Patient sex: M
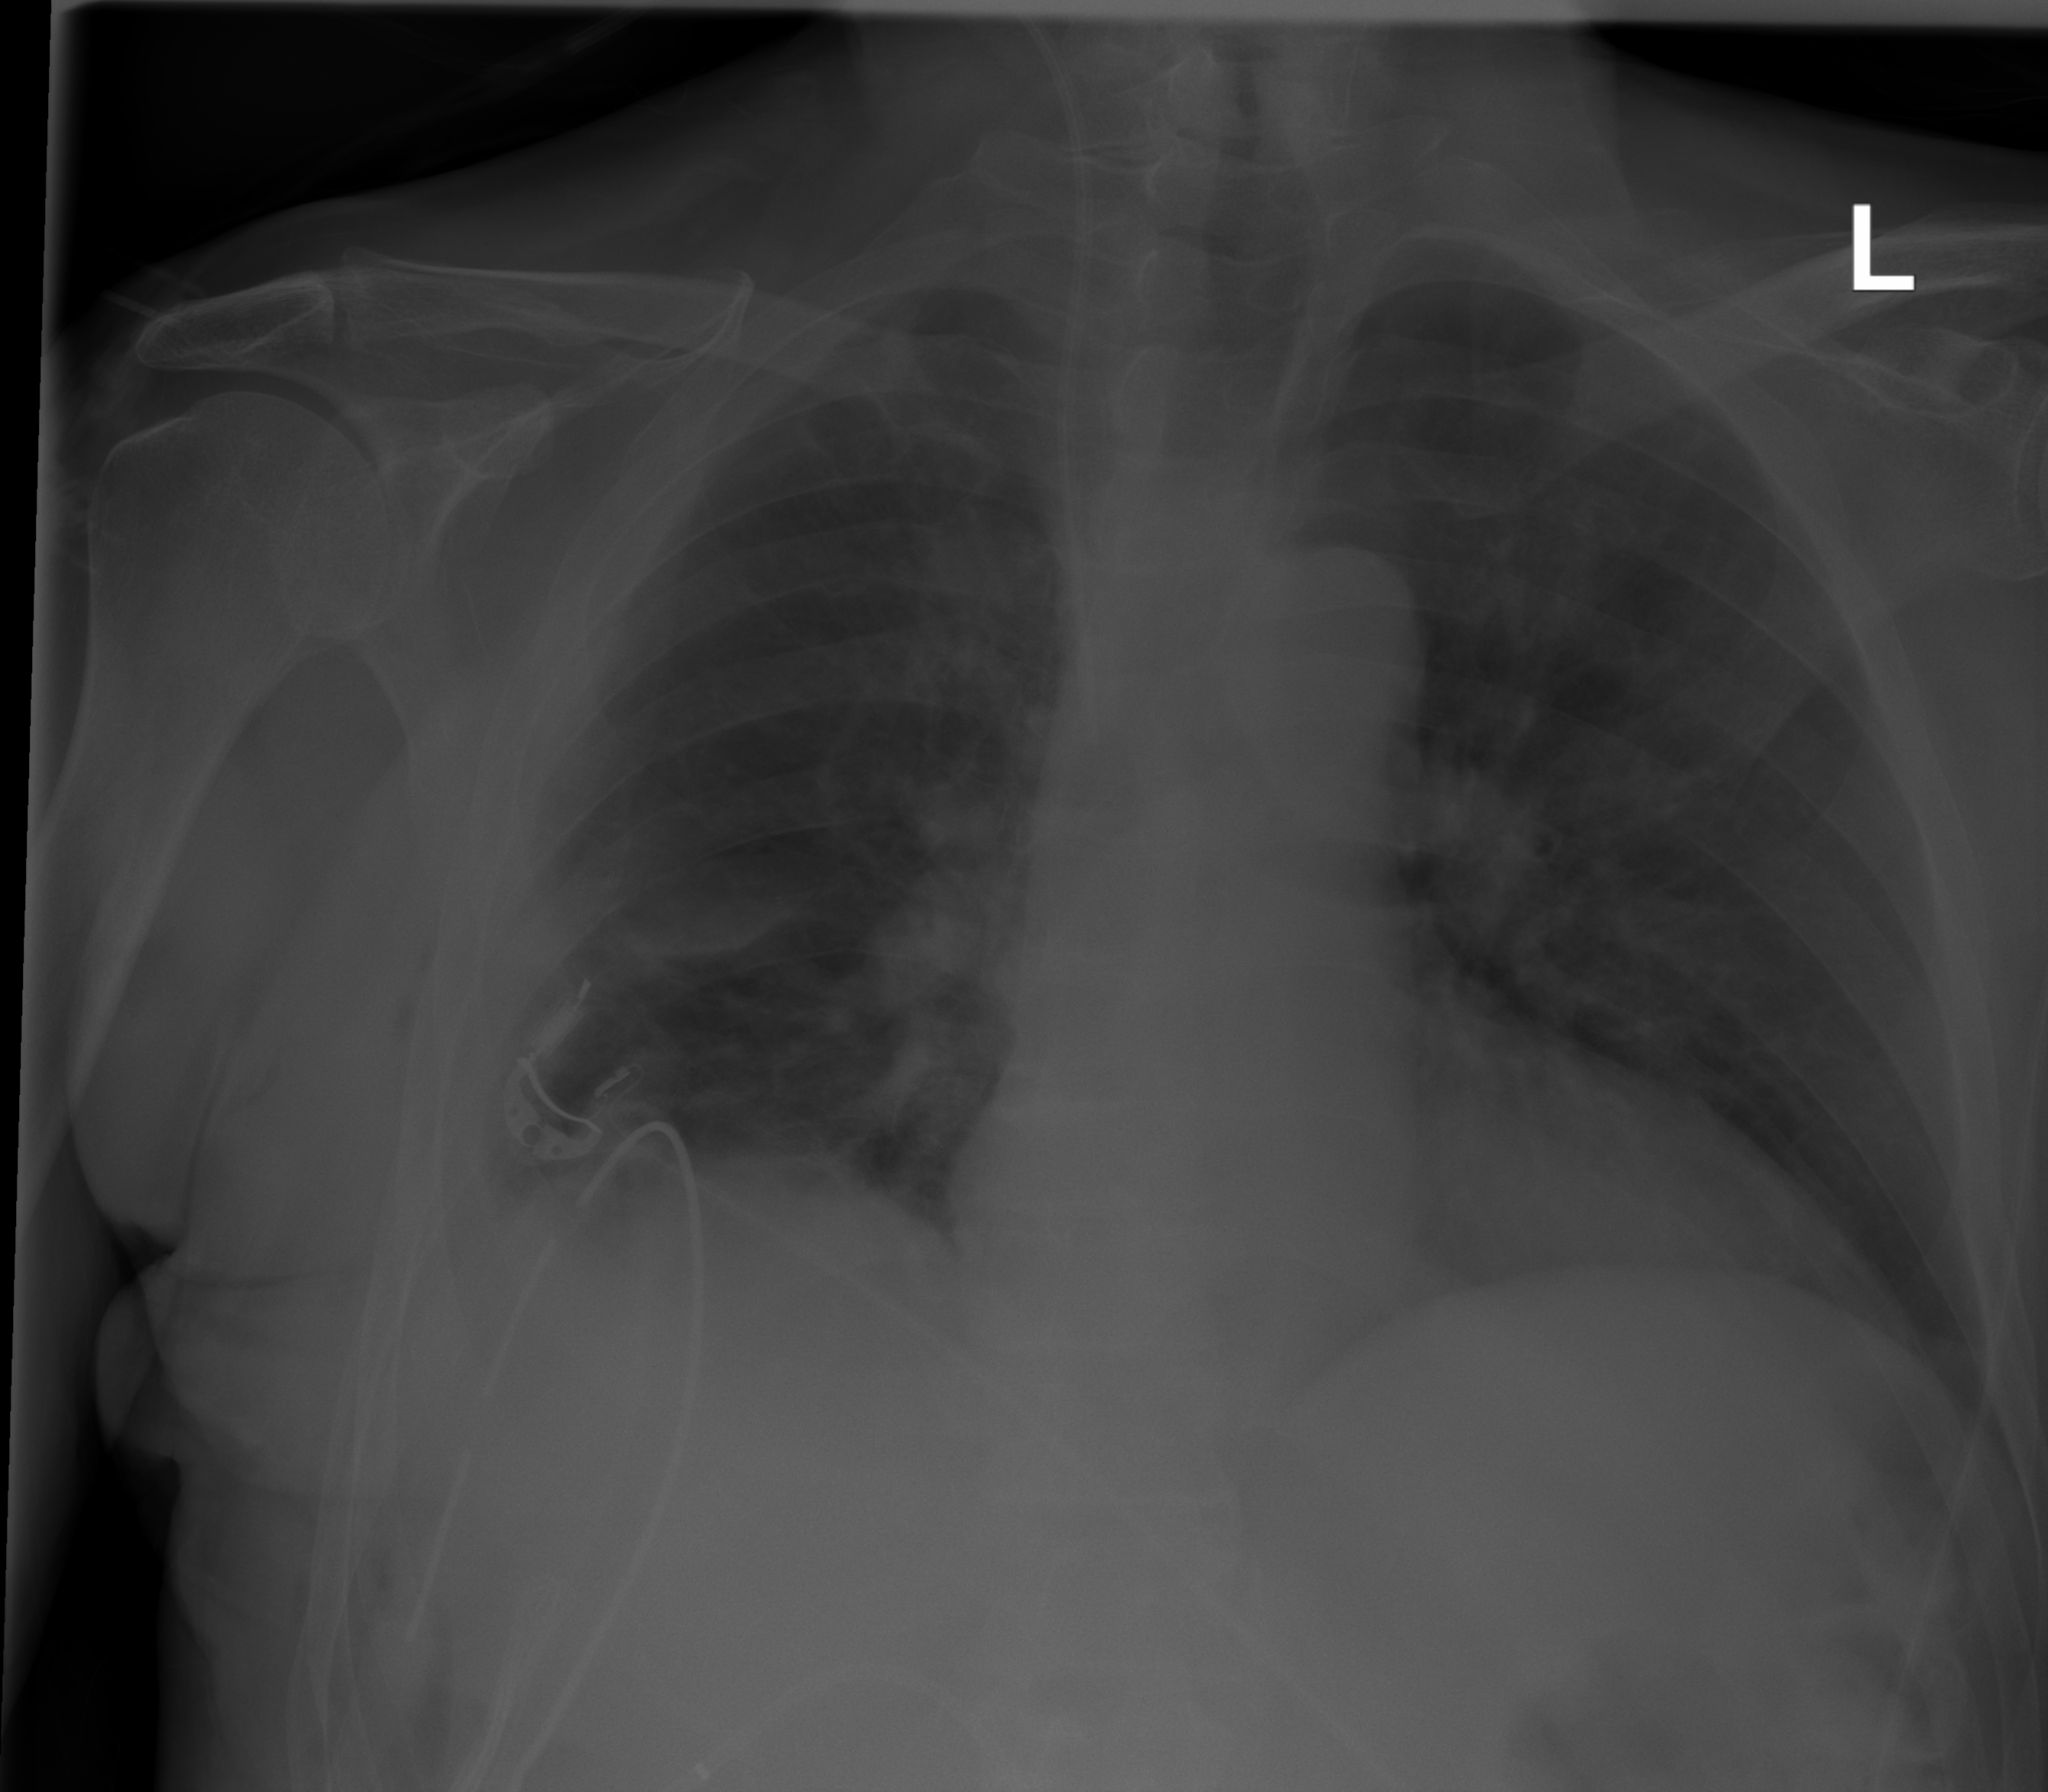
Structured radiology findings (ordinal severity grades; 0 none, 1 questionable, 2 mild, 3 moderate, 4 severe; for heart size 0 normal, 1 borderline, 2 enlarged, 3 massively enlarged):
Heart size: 0
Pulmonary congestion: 0
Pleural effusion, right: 0
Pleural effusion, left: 0
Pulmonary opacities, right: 0
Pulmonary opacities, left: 0
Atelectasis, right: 2
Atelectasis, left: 0